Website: home-depot
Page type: review-order
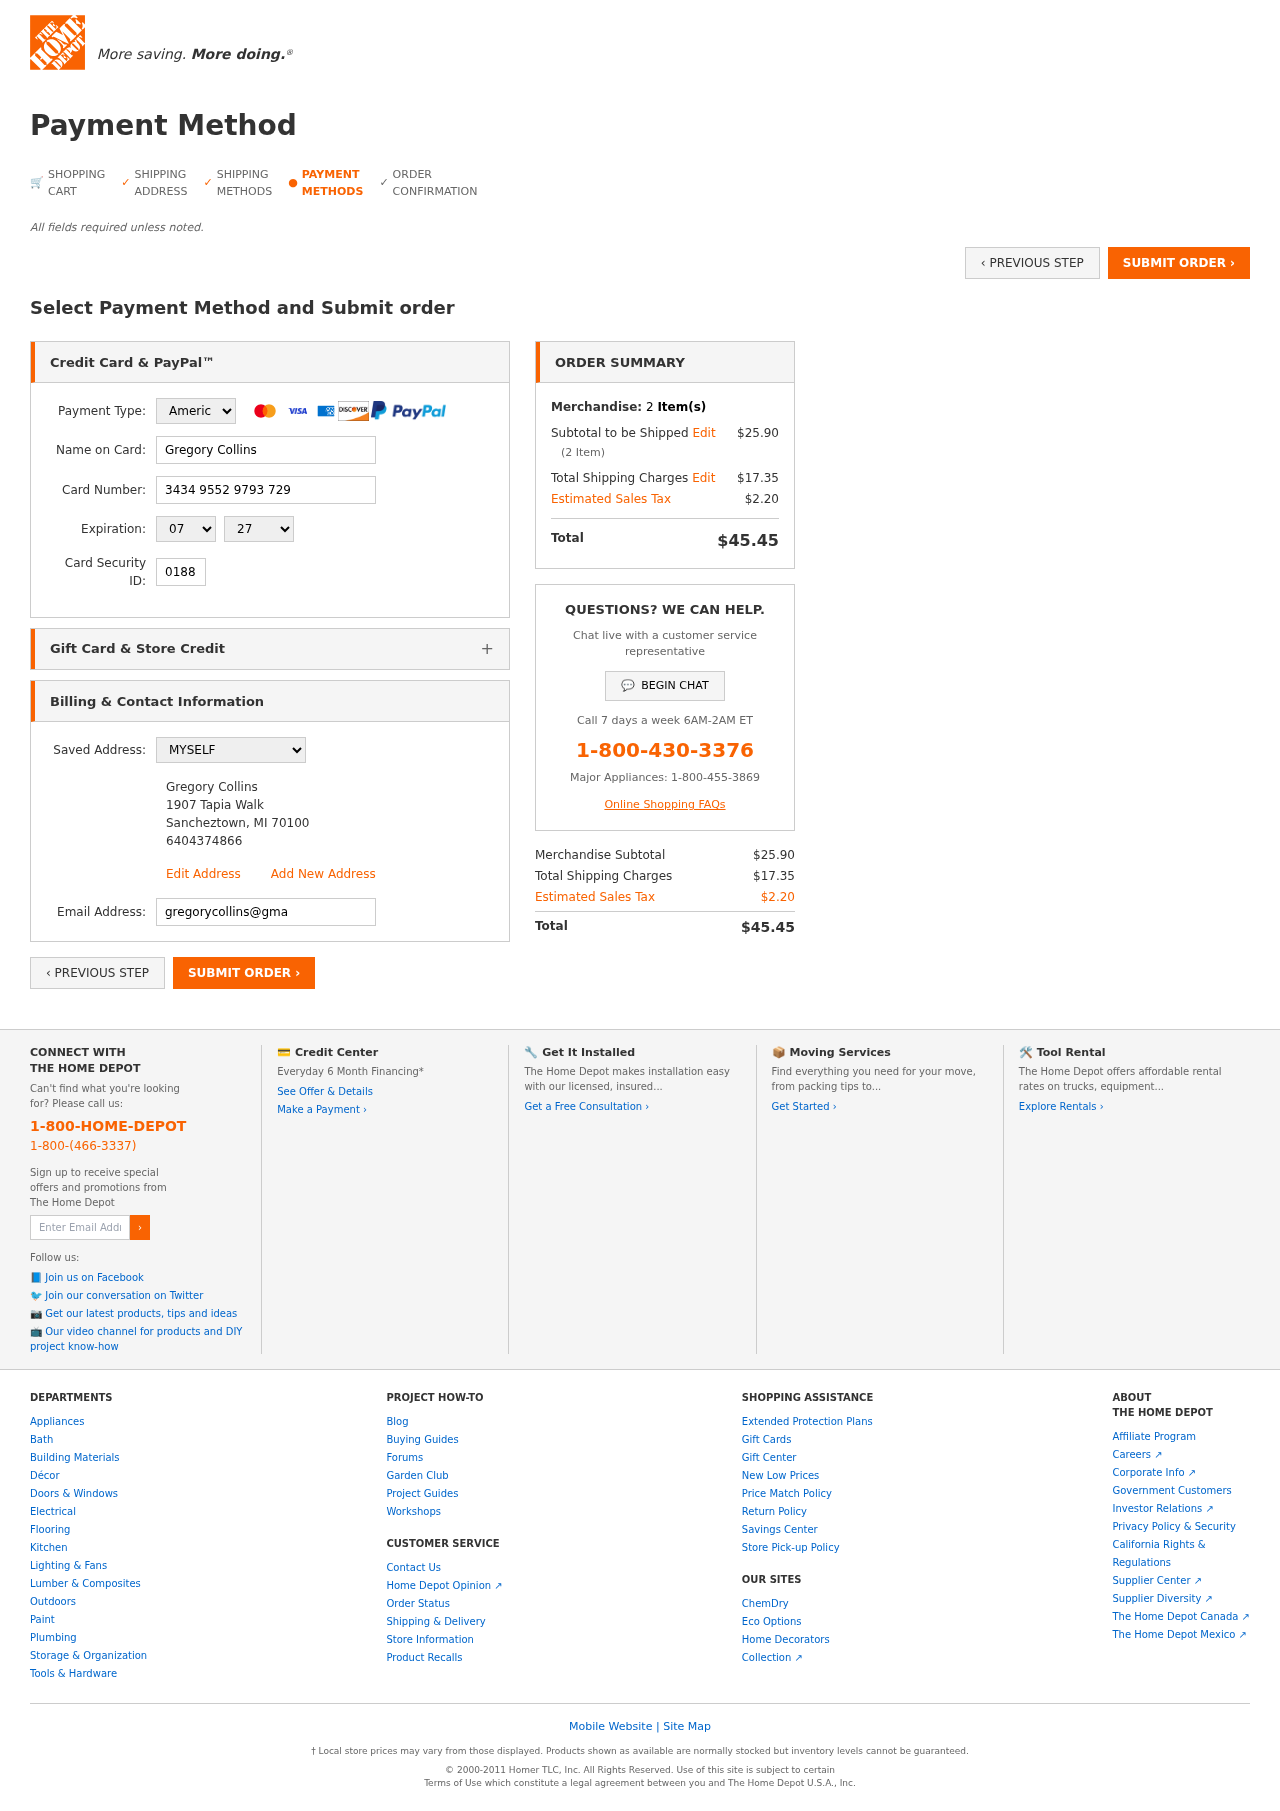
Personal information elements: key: PII_CARD_CVV
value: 0188
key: PII_CARD_EXPIRY_MONTH
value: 07
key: PII_CARD_EXPIRY_YEAR
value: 27
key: PII_CARD_NUMBER
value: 3434 9552 9793 729
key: PII_CARD_TYPE
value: American Express
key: PII_EMAIL
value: gregorycollins@gmail.com
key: PII_FULLNAME
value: Gregory Collins
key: PII_FULLNAME2
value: Gregory Collins
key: PII_STREET2
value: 1907 Tapia Walk
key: PII_CITY2
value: Sancheztown
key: PII_STATE_ABBR2
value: MI
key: PII_POSTCODE2
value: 70100
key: PII_PHONE2
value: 6404374866
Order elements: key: ORDER_NUM_ITEMS
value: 2
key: ORDER_SUBTOTAL
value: $25.90
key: ORDER_NUM_ITEMS2
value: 2
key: ORDER_SHIPPING_COST
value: $17.35
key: ORDER_TAX
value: $2.20
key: ORDER_TOTAL
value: $45.45
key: ORDER_SUBTOTAL2
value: $25.90
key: ORDER_SHIPPING_COST2
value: $17.35
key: ORDER_TAX2
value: $2.20
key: ORDER_TOTAL2
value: $45.45